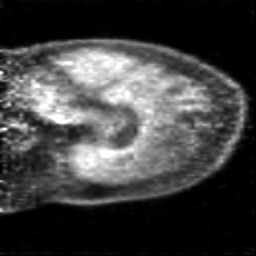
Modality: PET
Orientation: sagittal
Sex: male
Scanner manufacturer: siemens